Электромагнитное излучение, испускаемое нагретыми телами, называется тепловым. Тепловое излучение характеризуется интегральной и спектральной светимостью. Интегральной светимостью тела $R$ называется суммарная энергия излучения, испускаемого с единицы площади поверхности тела в единицу времени. Спектральной светимостью тела $r_{\lambda}$ в узком интервале длин волн от $\lambda$ до $\lambda+\Delta \lambda$ называется отношение светимости $\Delta R$ в данном спектральном диапазоне к спектральной ширине этого диапазона $r_{\lambda}=\frac{\Delta R}{\Delta \lambda}$. Интегральная и спектральная светимости тела зависят как от свойств самого тела, так и от его температуры. Светимость тела связана с его способностью поглощать падающее электромагнитное излучение. Чем лучше тело поглощает падающее на него излучение, тем сильнее оно будет излучать при нагревании. Если тело полностью поглощает все падающее на него излучение, то такое тело называется абсолютно черным. Распределение энергии излучения черного тела по спектру (то есть его спектральная светимость) хорошо изучено экспериментально и описано теоретически. На рисунках 1 и 2 построены кривые спектральной светимости абсолютно черного тела при двух различных температурах: $T_{1}=2000~К$ (рис. 1) и $T_{2}=1300~К$ (рис. 2).
Используя приведенный график зависимости спектральной светимости для температуры $T_{1}=2000~К$, найдите отношение энергий испускаемых черным телом в спектральных интервалах $(\lambda_{1}, \lambda_{1}+\Delta\lambda)$ и $(\lambda_{2}, \lambda_{2}+\Delta\lambda)$ для $\lambda_{1}=2.0\cdot 10^{-6}~м$, $\lambda_{2}=4.0\cdot 10^{-6}~м$, $\Delta\lambda=0.5\cdot 10^{-6}~м$.
Вин установил, что длина волны $\lambda_{m}$, на которую приходится максимум спектральной светимости, связана с температурой соотношением $$ $$ $$ \lambda_{m}=bT^{n}, \ (1) $$ \lambda_{m}=bT^{n}, \ (1) $$ \lambda_{m}=bT^{n}, \ (1) $$ $$ \lambda_{m}=bT^{n}, \ (1) $$ $$ \lambda_{m}=bT^{n}, \ (1) $$ где величина $b$ называется постоянной Вина, $n$ — некоторая целочисленная постоянная. Используя приведенные графики, найдите значения постоянных $b$ и $n$.
Стефаном и Больцманом установлено, что интегральная светимость черного тела зависит от температуры по закону $$ $$ $$ R=\sigma T^{m}, \ (2) $$ R=\sigma T^{m}, \ (2) $$ R=\sigma T^{m}, \ (2) $$ $$ R=\sigma T^{m}, \ (2) $$ $$ R=\sigma T^{m}, \ (2) $$ здесь $\sigma$ — постоянная Стефана-Больцмана, $m$ — некоторая целочисленная постоянная. Используя приведенные графики, найдите значения постоянных $\sigma$ и $m$.
Спектральный состав излучения Солнца близок к спектральному составу излучения абсолютно черного тела с $\lambda_{m}=0.48\cdot 10^{-6}~м$. Оцените время, за которое благодаря тепловому из-лучению, масса Солнца уменьшится на $1\%$. Масса Солнца — $2\cdot 10^{30}~кг$, его радиус $7\cdot 10^{8}~м$.
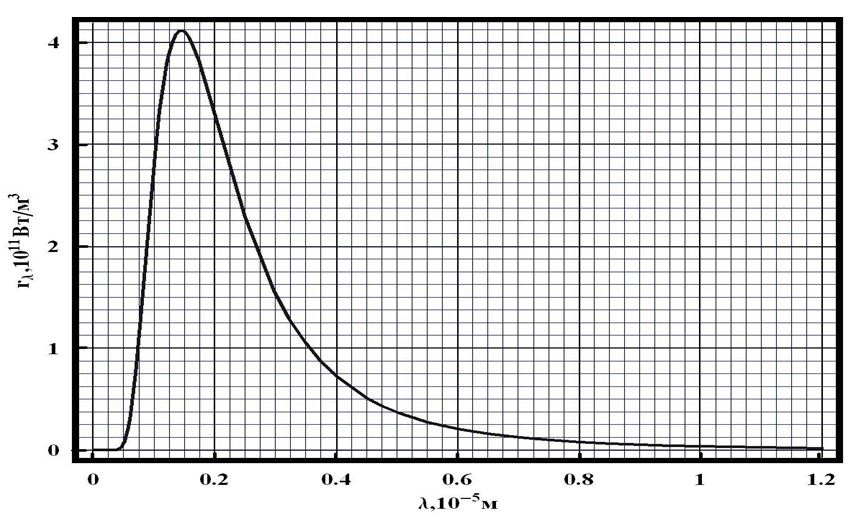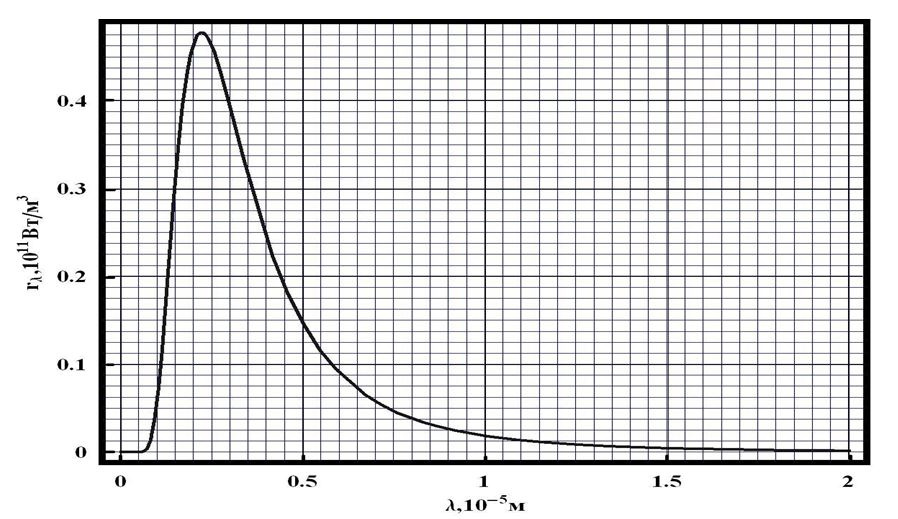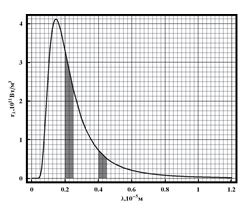
Используя приведенный график зависимости спектральной светимости для температуры $T_{1}=2000~К$, найдите отношение энергий испускаемых черным телом в спектральных интервалах $(\lambda_{1}, \lambda_{1}+\Delta\lambda)$ и $(\lambda_{2}, \lambda_{2}+\Delta\lambda)$ для $\lambda_{1}=2.0\cdot 10^{-6}~м$, $\lambda_{2}=4.0\cdot 10^{-6}~м$, $\Delta\lambda=0.5\cdot 10^{-6}~м$.
Решение: Отношение энергий, испускаемых в диапазонах $(\lambda_{1}, \lambda_{1}+\Delta\lambda)$ и $(\lambda_{2}, \lambda_{2}+\Delta\lambda)$, равно отношению площадей под соответствующими графиками, определяемых в свою очередь количеством клеток$$\frac{E_{1}}{E_{2}}=\frac{S_{1}}{S_{2}}=4.5.$$
Ответ: $$\frac{E_{1}}{E_{2}}=4.5.$$

Вин установил, что длина волны $\lambda_{m}$, на которую приходится максимум спектральной светимости, связана с температурой соотношением  $$  \lambda_{m}=bT^{n}, \ (1)  $$  где величина $b$ называется постоянной Вина, $n$ — некоторая целочисленная постоянная. Используя приведенные графики, найдите значения постоянных $b$ и $n$.
Решение: Для каждого из графиков определяется длина волны максимума:$$ \lambda_{\max}=1.45\cdot 10^{-6}~м \text{ при } T_{1}=2000~К, \\ \lambda_{\max}=2.23\cdot 10^{-6}~м \text{ при } T_{2}=1300~К.$$Из зависимости $\lambda=bT^{n}$, находим $n =-1$, $b = 2.9\cdot 10^{-3}~м\cdot К$.
Ответ: $$n =-1, \\ b = 2.9\cdot 10^{-3}~м\cdot К.$$

Стефаном и Больцманом установлено, что интегральная светимость черного тела зависит от температуры по закону  $$  R=\sigma T^{m}, \ (2)  $$  здесь $\sigma$ — постоянная Стефана-Больцмана, $m$ — некоторая целочисленная постоянная. Используя приведенные графики, найдите значения постоянных $\sigma$ и $m$.
Решение: Площади под графиками равны $R_{1} = 0.91~МВт/м^{2}$ при $T_{1} = 2000~К$, $R_{2} = 0.16~МВт/м^{2}$ при $T_{2} = 1300~К$. Из зависимости $R = \sigma T^{m}$ находим: $m = 4$, $\sigma = 5.7\cdot 10^{-8}~Вт/(м^{2}\cdot К^{4})$.
Ответ: $$m = 4,\\ \sigma = 5.7\cdot 10^{-8}~Вт/(м^{2}\cdot К^{4}).$$

Спектральный состав излучения Солнца близок к спектральному составу излучения абсолютно черного тела с $\lambda_{m}=0.48\cdot 10^{-6}~м$. Оцените время, за которое благодаря тепловому из-лучению, масса Солнца уменьшится на $1\%$.  Масса Солнца — $2\cdot 10^{30}~кг$, его радиус $7\cdot 10^{8}~м$.
Решение: Согласно установленному закону Вина, излучение Солнца соответствует температуре черного тела, равного$$T_{0}=\frac{b}{\lambda_{m}}.$$Мощность излучения Солнца составляет по закону Стефана–Больцмана$$W=\sigma T^{4}4\pi R^{2},$$где $R$ — радиус Солнца.Солнце должно потерять энергию$$U=0.01Mc^{2},$$где $M$ — масса Солнца, $c$ — скорость света.Таким образом, искомое время равно$$t=\frac{U}{W}=\frac{0.01Mc^{2}}{\sigma(b/\lambda_{m})^{4}4\pi R^{2}}=3.8\cdot 10^{18}~с.$$
Ответ: $$t=\frac{0.01Mc^{2}}{\sigma(b/\lambda_{m})^{4}4\pi R^{2}}=3.8\cdot 10^{18}~с.$$
Темы:
T, Жаутыковские